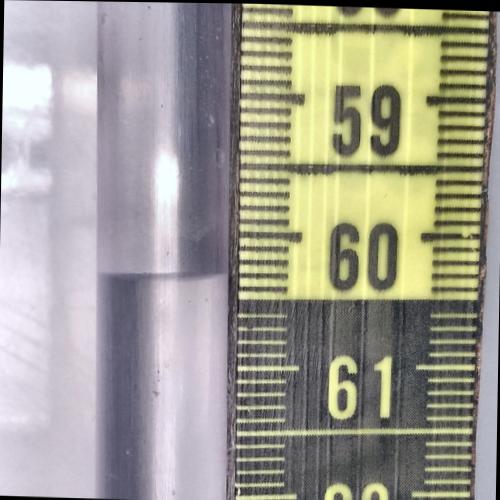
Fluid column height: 60.3 cm